Field crop: maize
Growth stage: 2
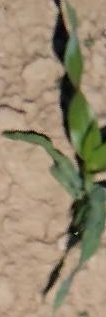
Species: maize